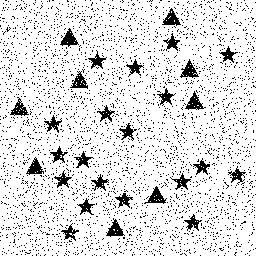
Squares: 0
Triangles: 9
Stars: 19
Total shapes: 28